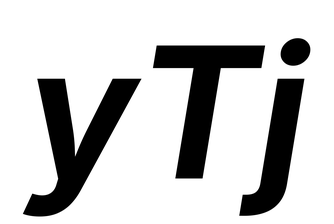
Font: Inter-Italic_Bold_Italic